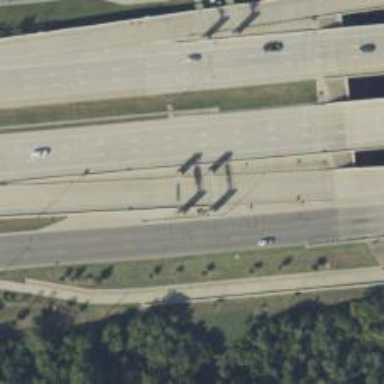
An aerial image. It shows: Toll gantry on the road.